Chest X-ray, PA view. Patient: 47 years old, sex M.
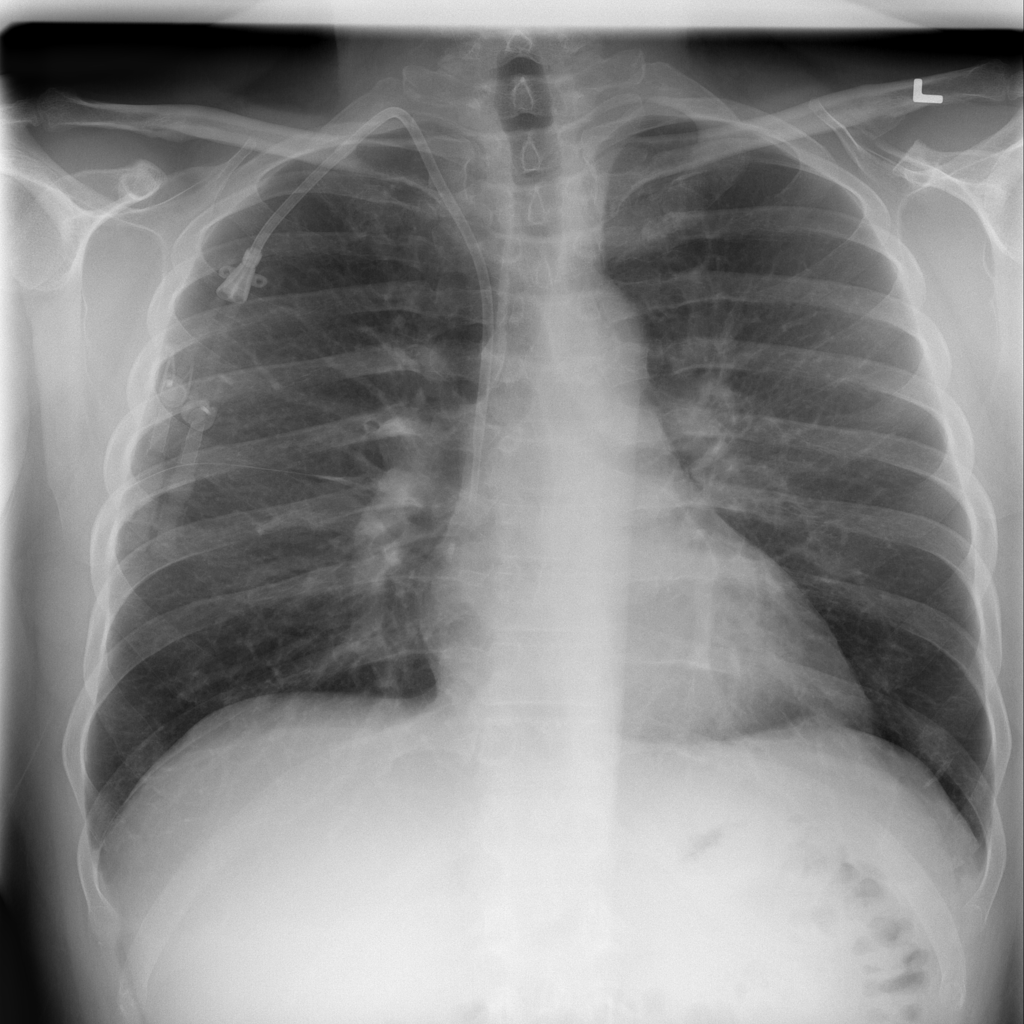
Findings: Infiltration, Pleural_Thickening